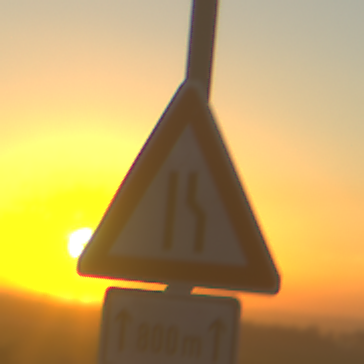
Verkehrszeichen: EinseitigVerengteFahrbahnRechts
Zusatzzeichen unten: LaengeEinerStrecke1
Umgebung: Outdoor, Nature
Tageszeit: SunriseSunset
Wetter: Clear
Licht: Natural
Jahreszeit: NotSpecified
Kontrast: HighContrast